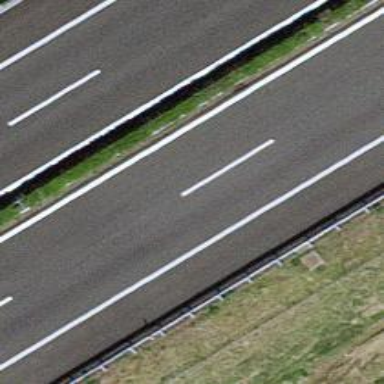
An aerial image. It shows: View of motorway.